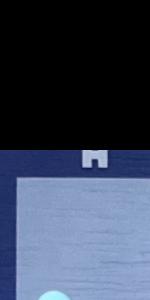
Label: Empty